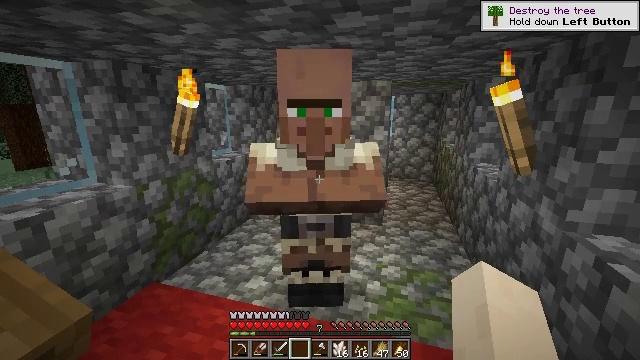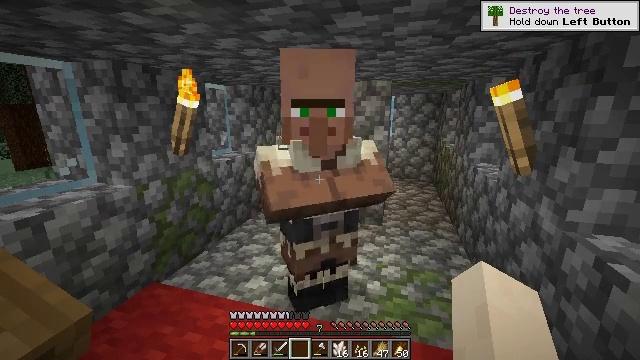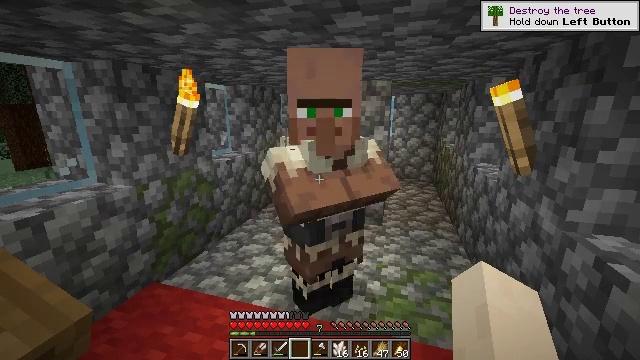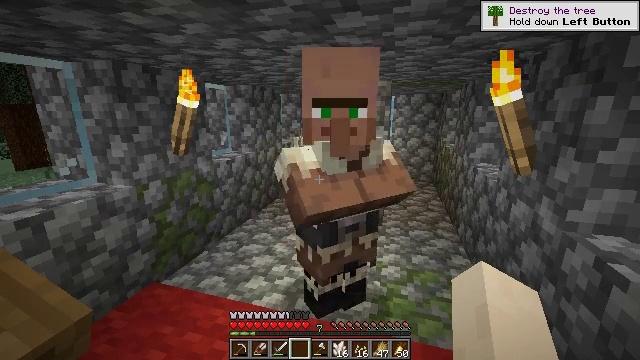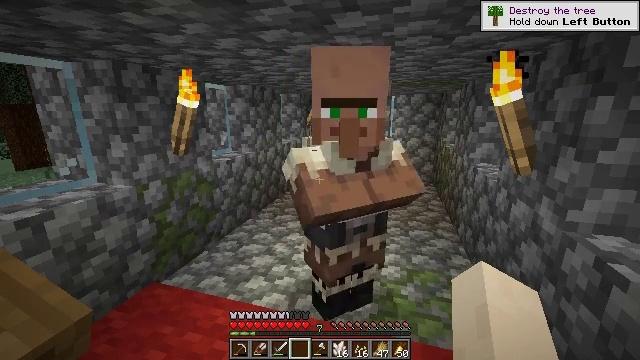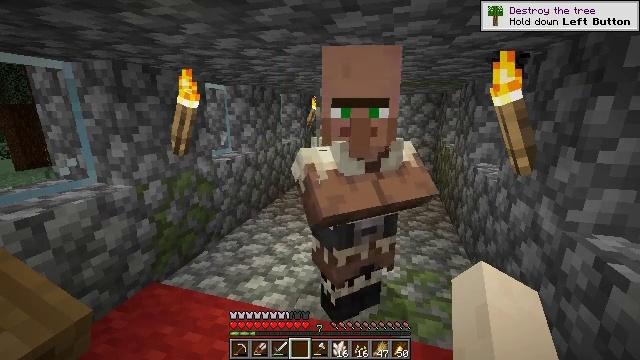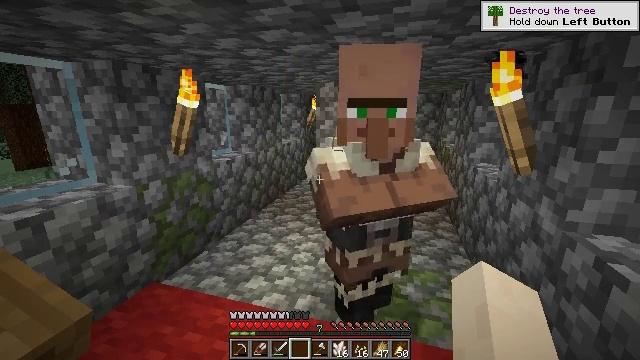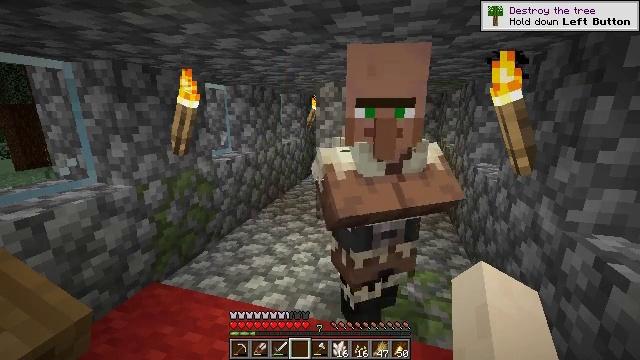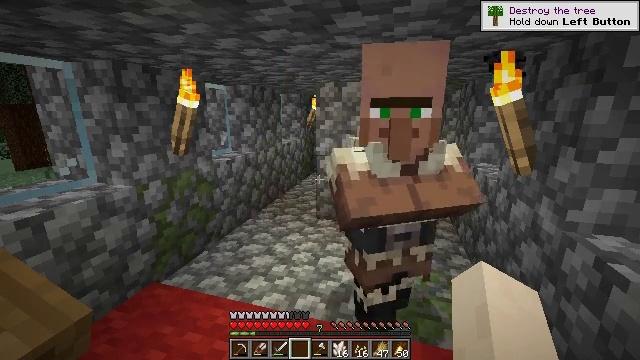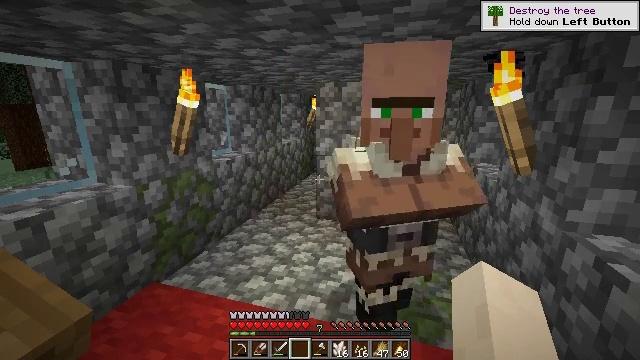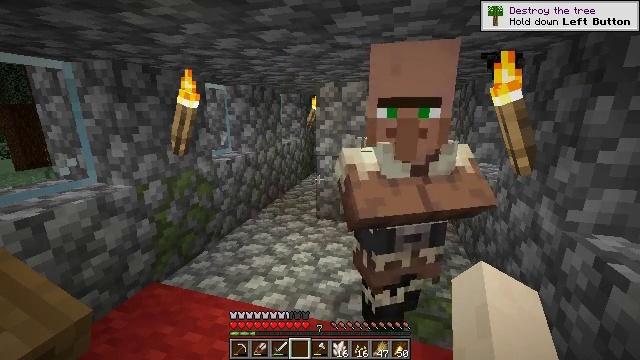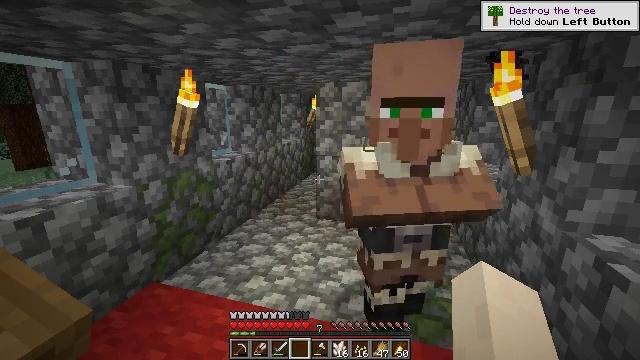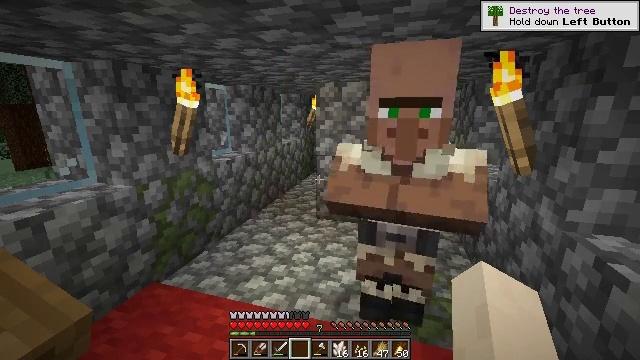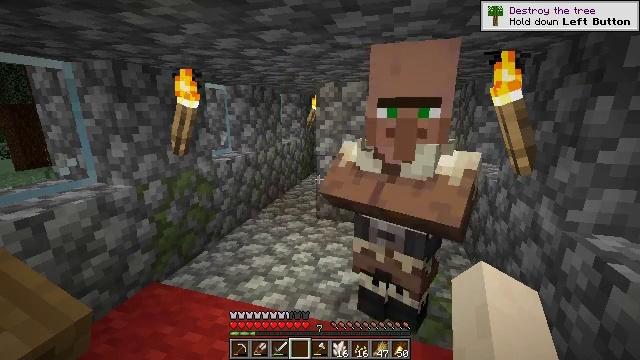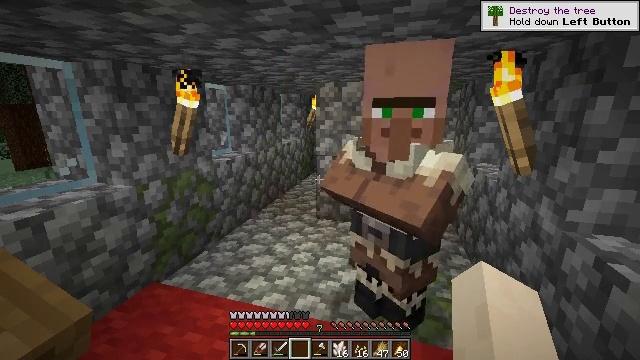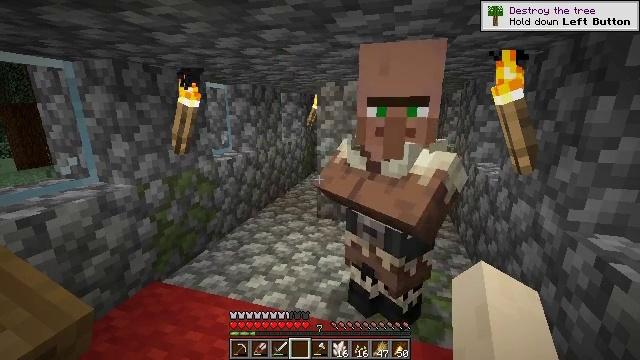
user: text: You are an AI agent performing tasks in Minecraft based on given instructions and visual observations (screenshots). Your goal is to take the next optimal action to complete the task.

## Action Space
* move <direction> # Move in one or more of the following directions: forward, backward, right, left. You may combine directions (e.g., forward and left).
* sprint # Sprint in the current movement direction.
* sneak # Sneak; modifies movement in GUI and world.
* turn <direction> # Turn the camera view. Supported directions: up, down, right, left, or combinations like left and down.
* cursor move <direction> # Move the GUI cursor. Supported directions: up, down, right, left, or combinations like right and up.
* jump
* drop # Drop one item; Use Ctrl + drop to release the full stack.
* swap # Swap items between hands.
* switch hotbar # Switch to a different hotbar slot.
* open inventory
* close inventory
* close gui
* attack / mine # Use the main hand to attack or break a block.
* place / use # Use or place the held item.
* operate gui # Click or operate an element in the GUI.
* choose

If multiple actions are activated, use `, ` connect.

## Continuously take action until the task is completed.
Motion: motion action
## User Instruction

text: Break the red carpet to collect it.
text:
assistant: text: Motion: no_op
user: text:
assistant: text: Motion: no_op
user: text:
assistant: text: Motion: no_op
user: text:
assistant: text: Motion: no_op
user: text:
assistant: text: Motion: no_op
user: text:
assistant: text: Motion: no_op
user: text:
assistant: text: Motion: no_op
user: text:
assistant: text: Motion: no_op
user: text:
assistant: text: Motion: no_op
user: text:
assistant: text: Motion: no_op
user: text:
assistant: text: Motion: no_op
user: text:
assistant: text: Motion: no_op
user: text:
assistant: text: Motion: no_op
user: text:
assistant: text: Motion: no_op
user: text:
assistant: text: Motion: no_op
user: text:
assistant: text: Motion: no_op
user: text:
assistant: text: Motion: no_op
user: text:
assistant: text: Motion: no_op
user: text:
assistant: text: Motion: no_op
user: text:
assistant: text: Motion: no_op
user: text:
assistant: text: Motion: no_op
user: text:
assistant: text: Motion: no_op
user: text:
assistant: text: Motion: no_op
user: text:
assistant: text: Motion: no_op
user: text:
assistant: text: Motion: no_op
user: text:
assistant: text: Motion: no_op
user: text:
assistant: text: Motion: no_op
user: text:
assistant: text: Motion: no_op
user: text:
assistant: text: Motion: no_op
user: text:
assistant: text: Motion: no_op